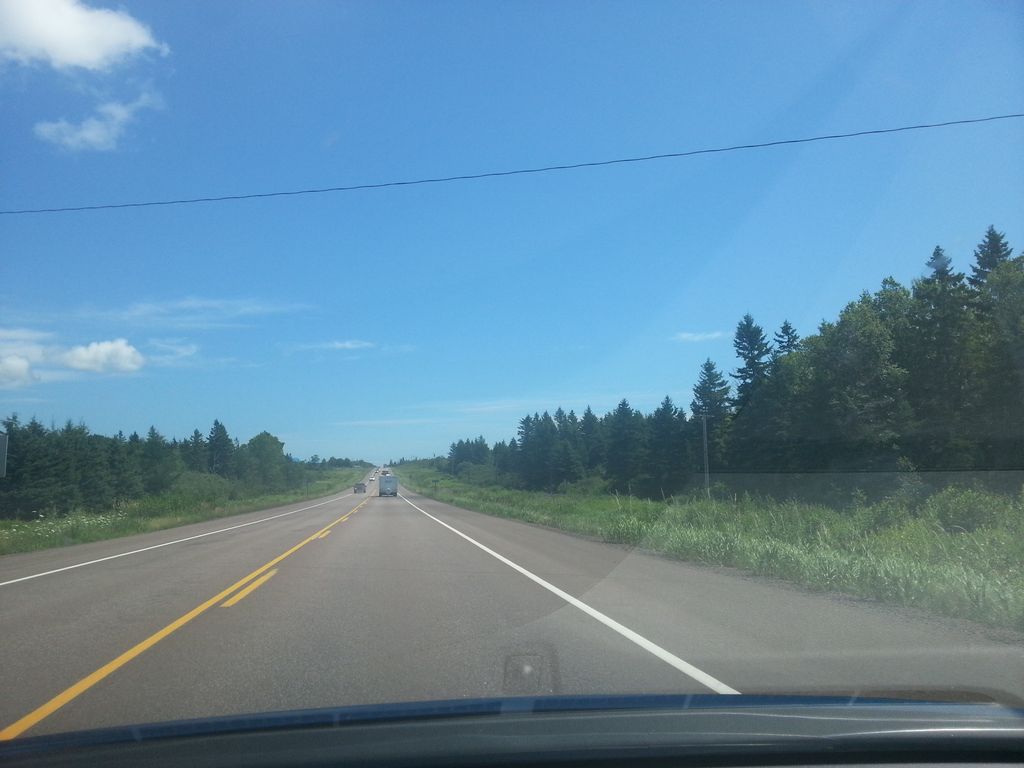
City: charlottetown